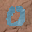
Label: 0